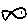
Label: fish